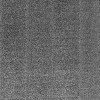
Atmospheric dust classification: dusty